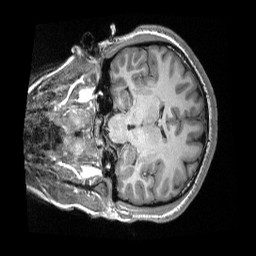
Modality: T1w
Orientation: coronal
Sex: female